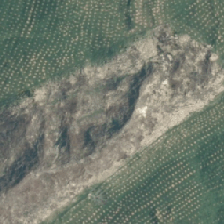
Land cover: harvested_forest